Field crop: maize
Growth stage: 1
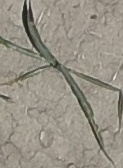
Species: sorghum